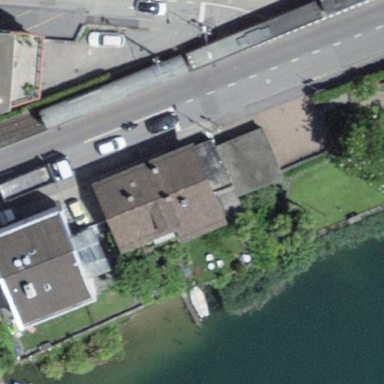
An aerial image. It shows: Detached building.